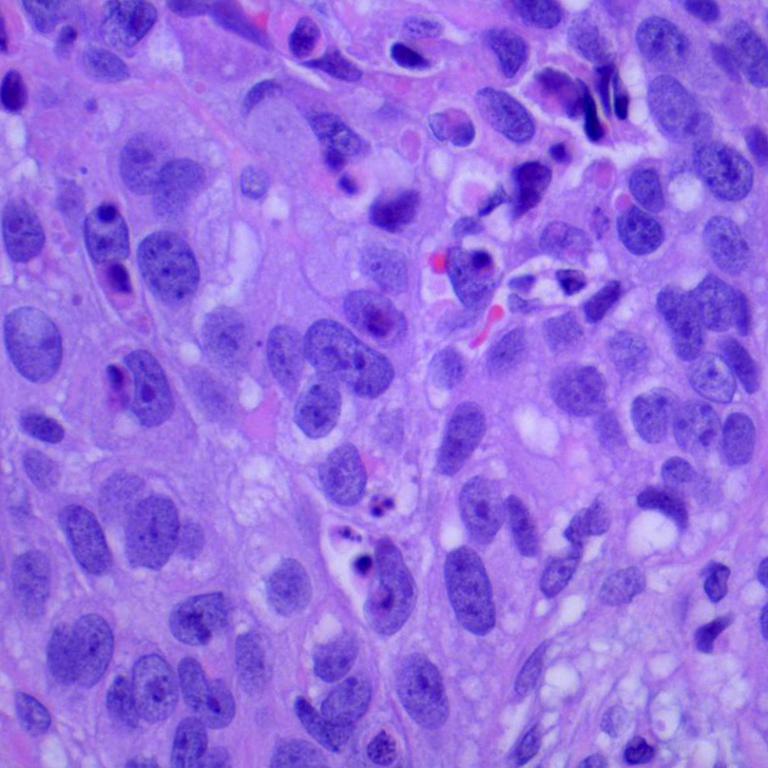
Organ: lung
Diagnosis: squamous carcinomas